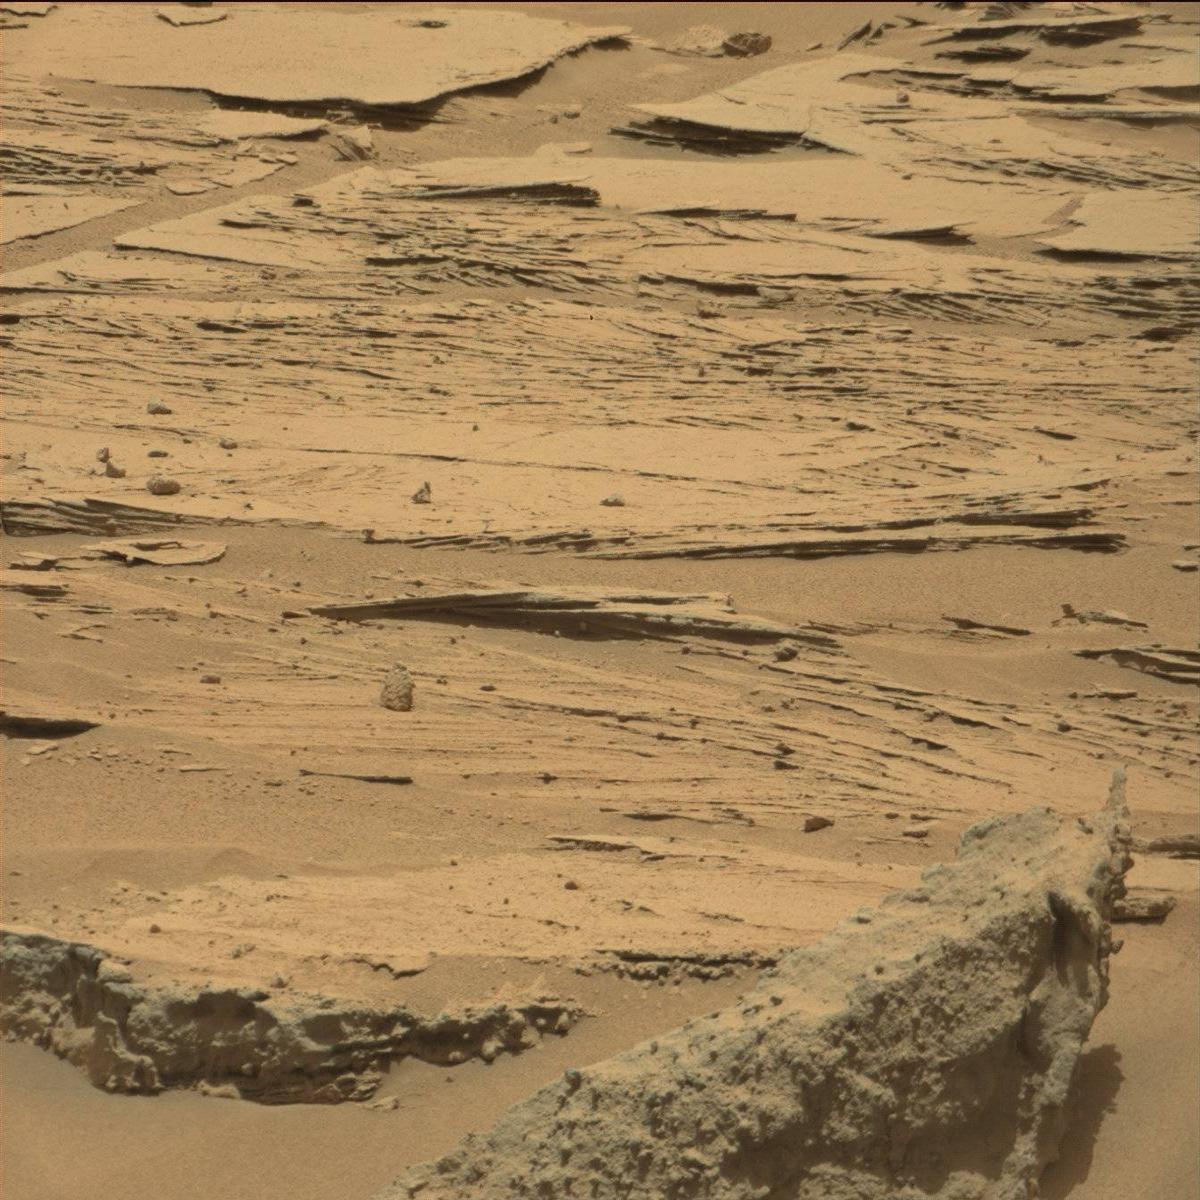
Terrain classes present: Bedrock, Rock, Sand / Soil